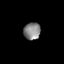
Tissue: skin
Cell type: Epithelial cells
Senescence score: 0.2835
Nuclear area (px): 286
Mean DAPI intensity: 131.545